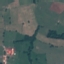
Label: Pasture